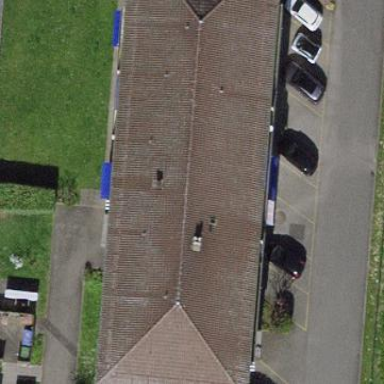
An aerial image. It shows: Hipped roof on apartment building.